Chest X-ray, AP view. Patient: 50 years old, sex M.
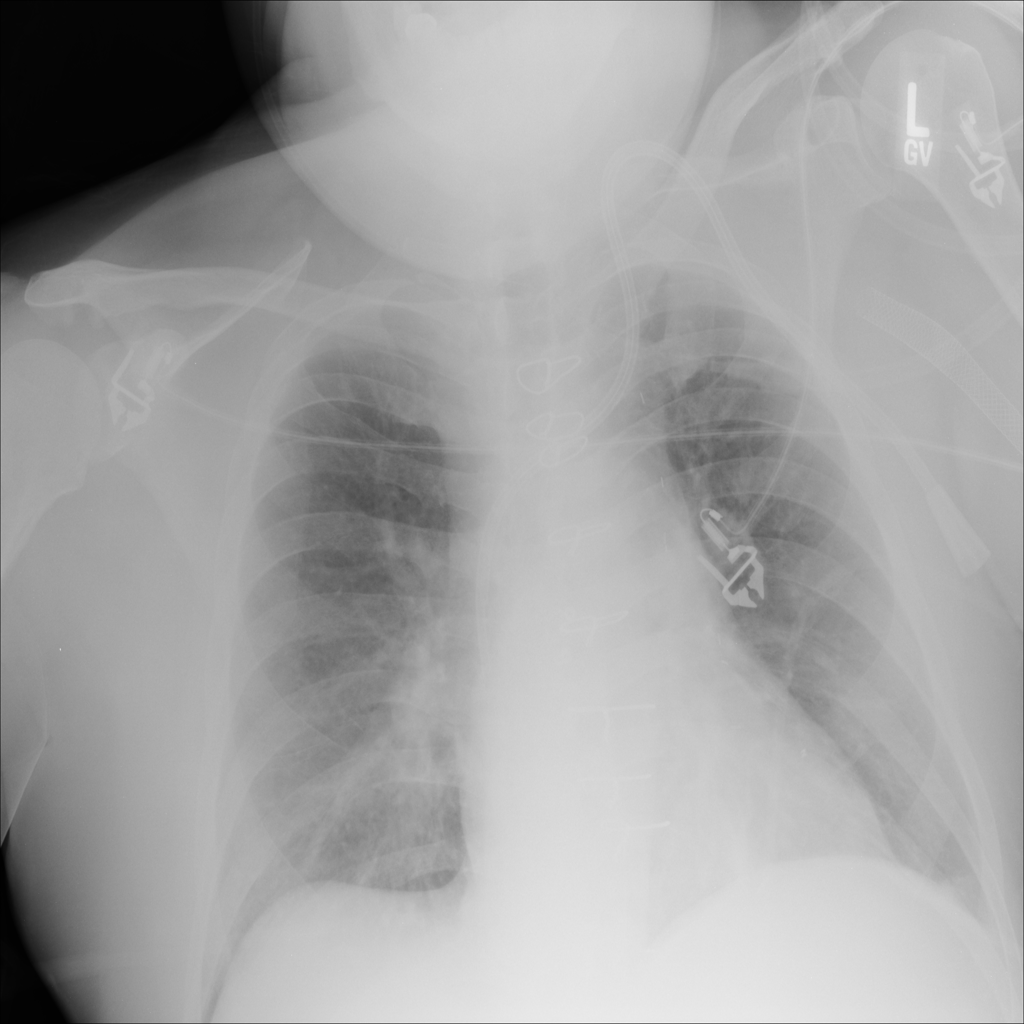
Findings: Atelectasis